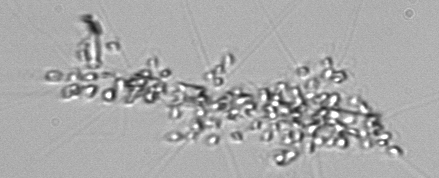
Label: Chaetoceros_didymus_TAG_external_flagellate